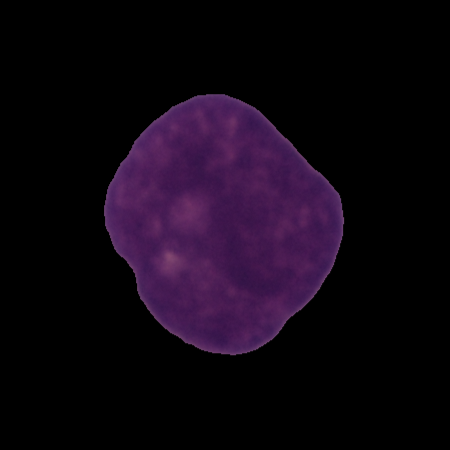
Label: cancer